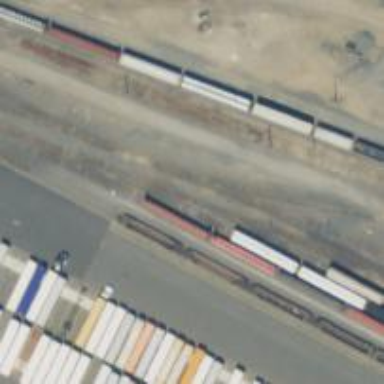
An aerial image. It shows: Railway yard in service.